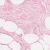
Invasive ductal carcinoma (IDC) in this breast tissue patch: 0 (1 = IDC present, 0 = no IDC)